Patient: sex M, age 64
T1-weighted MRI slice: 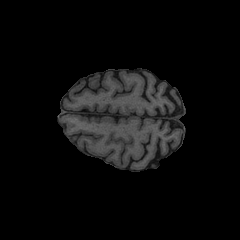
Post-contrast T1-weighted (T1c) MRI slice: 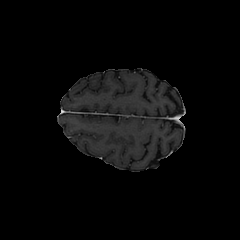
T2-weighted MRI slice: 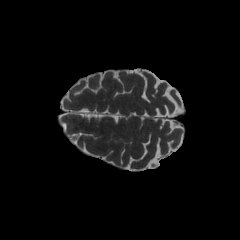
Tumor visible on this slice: no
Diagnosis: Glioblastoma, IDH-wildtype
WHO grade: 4